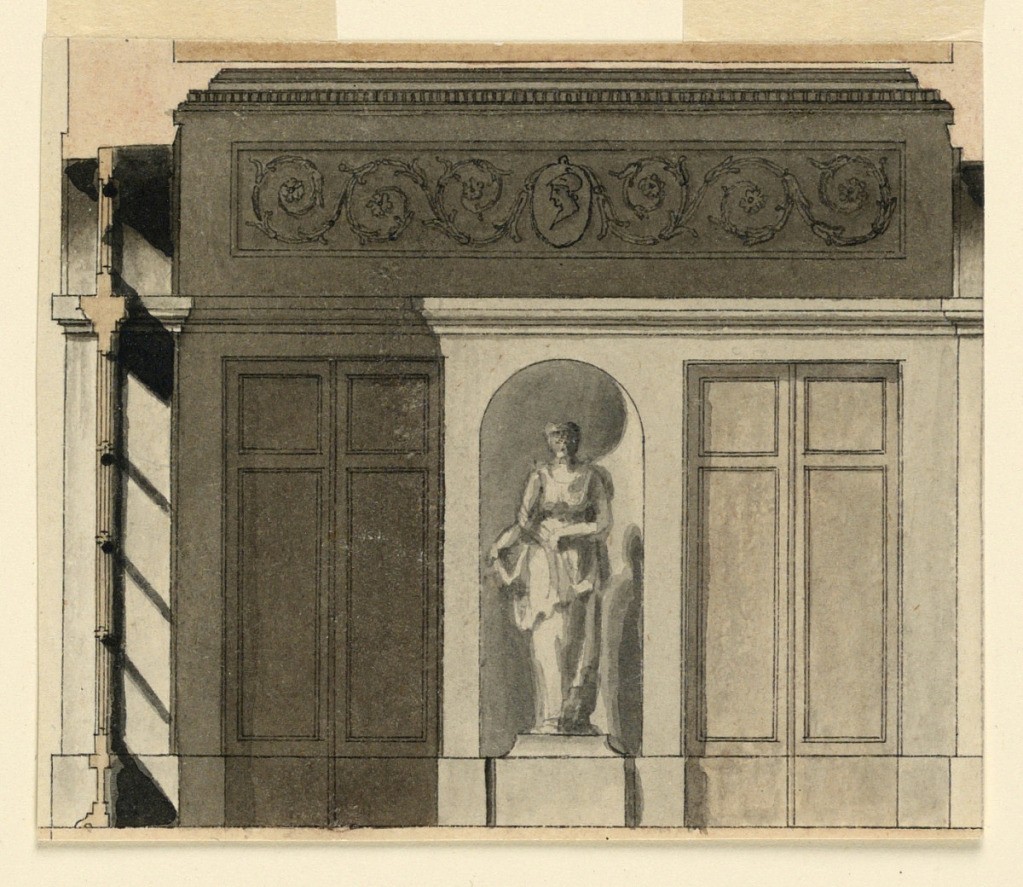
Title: Section of a Vestibule
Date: ca. 1790
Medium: Pen and ink, brush and watercolor on paper
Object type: drawing
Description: The entrance is at left. Two folding doors flank a niche in which a statue of a classical woman stands. In oblong panel, with a rinceau beside a medallion serves as a frieze.